Question: I'm hoping to sum numeric values with a multi-conditional, multi-array function that integrates wildcard searches into a reference formula.
My data is structured as in the excerpt at <URL>

My objective for the formula in C2 is to:
- - -
The result to output to C2 in this example would be $80.95 from C24 + $38.99 from C3 = $119.94.
For the first condition, the following formula snippet works:
=SUMIFS($C$3:$C$24,$A$3:$A$24,"="&A2,[...]
But I'm stumped when it comes to integrating the second condition, whether by using ISERROR(SEARCH[...])=FALSE, or INDEX, or another reference function. The 'contained by' part of the condition seems troublesome.
Does anyone have a suggestion?
Many thanks!
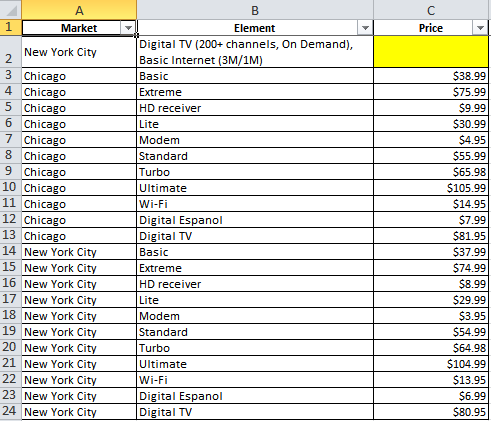
Answer: Try this:
'''
=SUMPRODUCT($C$3:$C$24,--(A2=$A$3:$A$24),IF(ISERROR(FIND($B$3:$B$24,B2)),0,1))
'''
You must enter this formula as an array formula by pressing ++ in the formula bar. The array entry is necessary to make 'FIND' take an array as the search text argument.